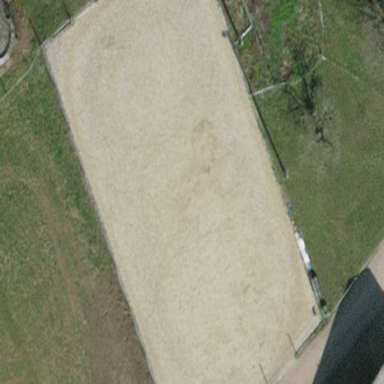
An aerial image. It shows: Equestrian pitch for leisure land activities.